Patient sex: M
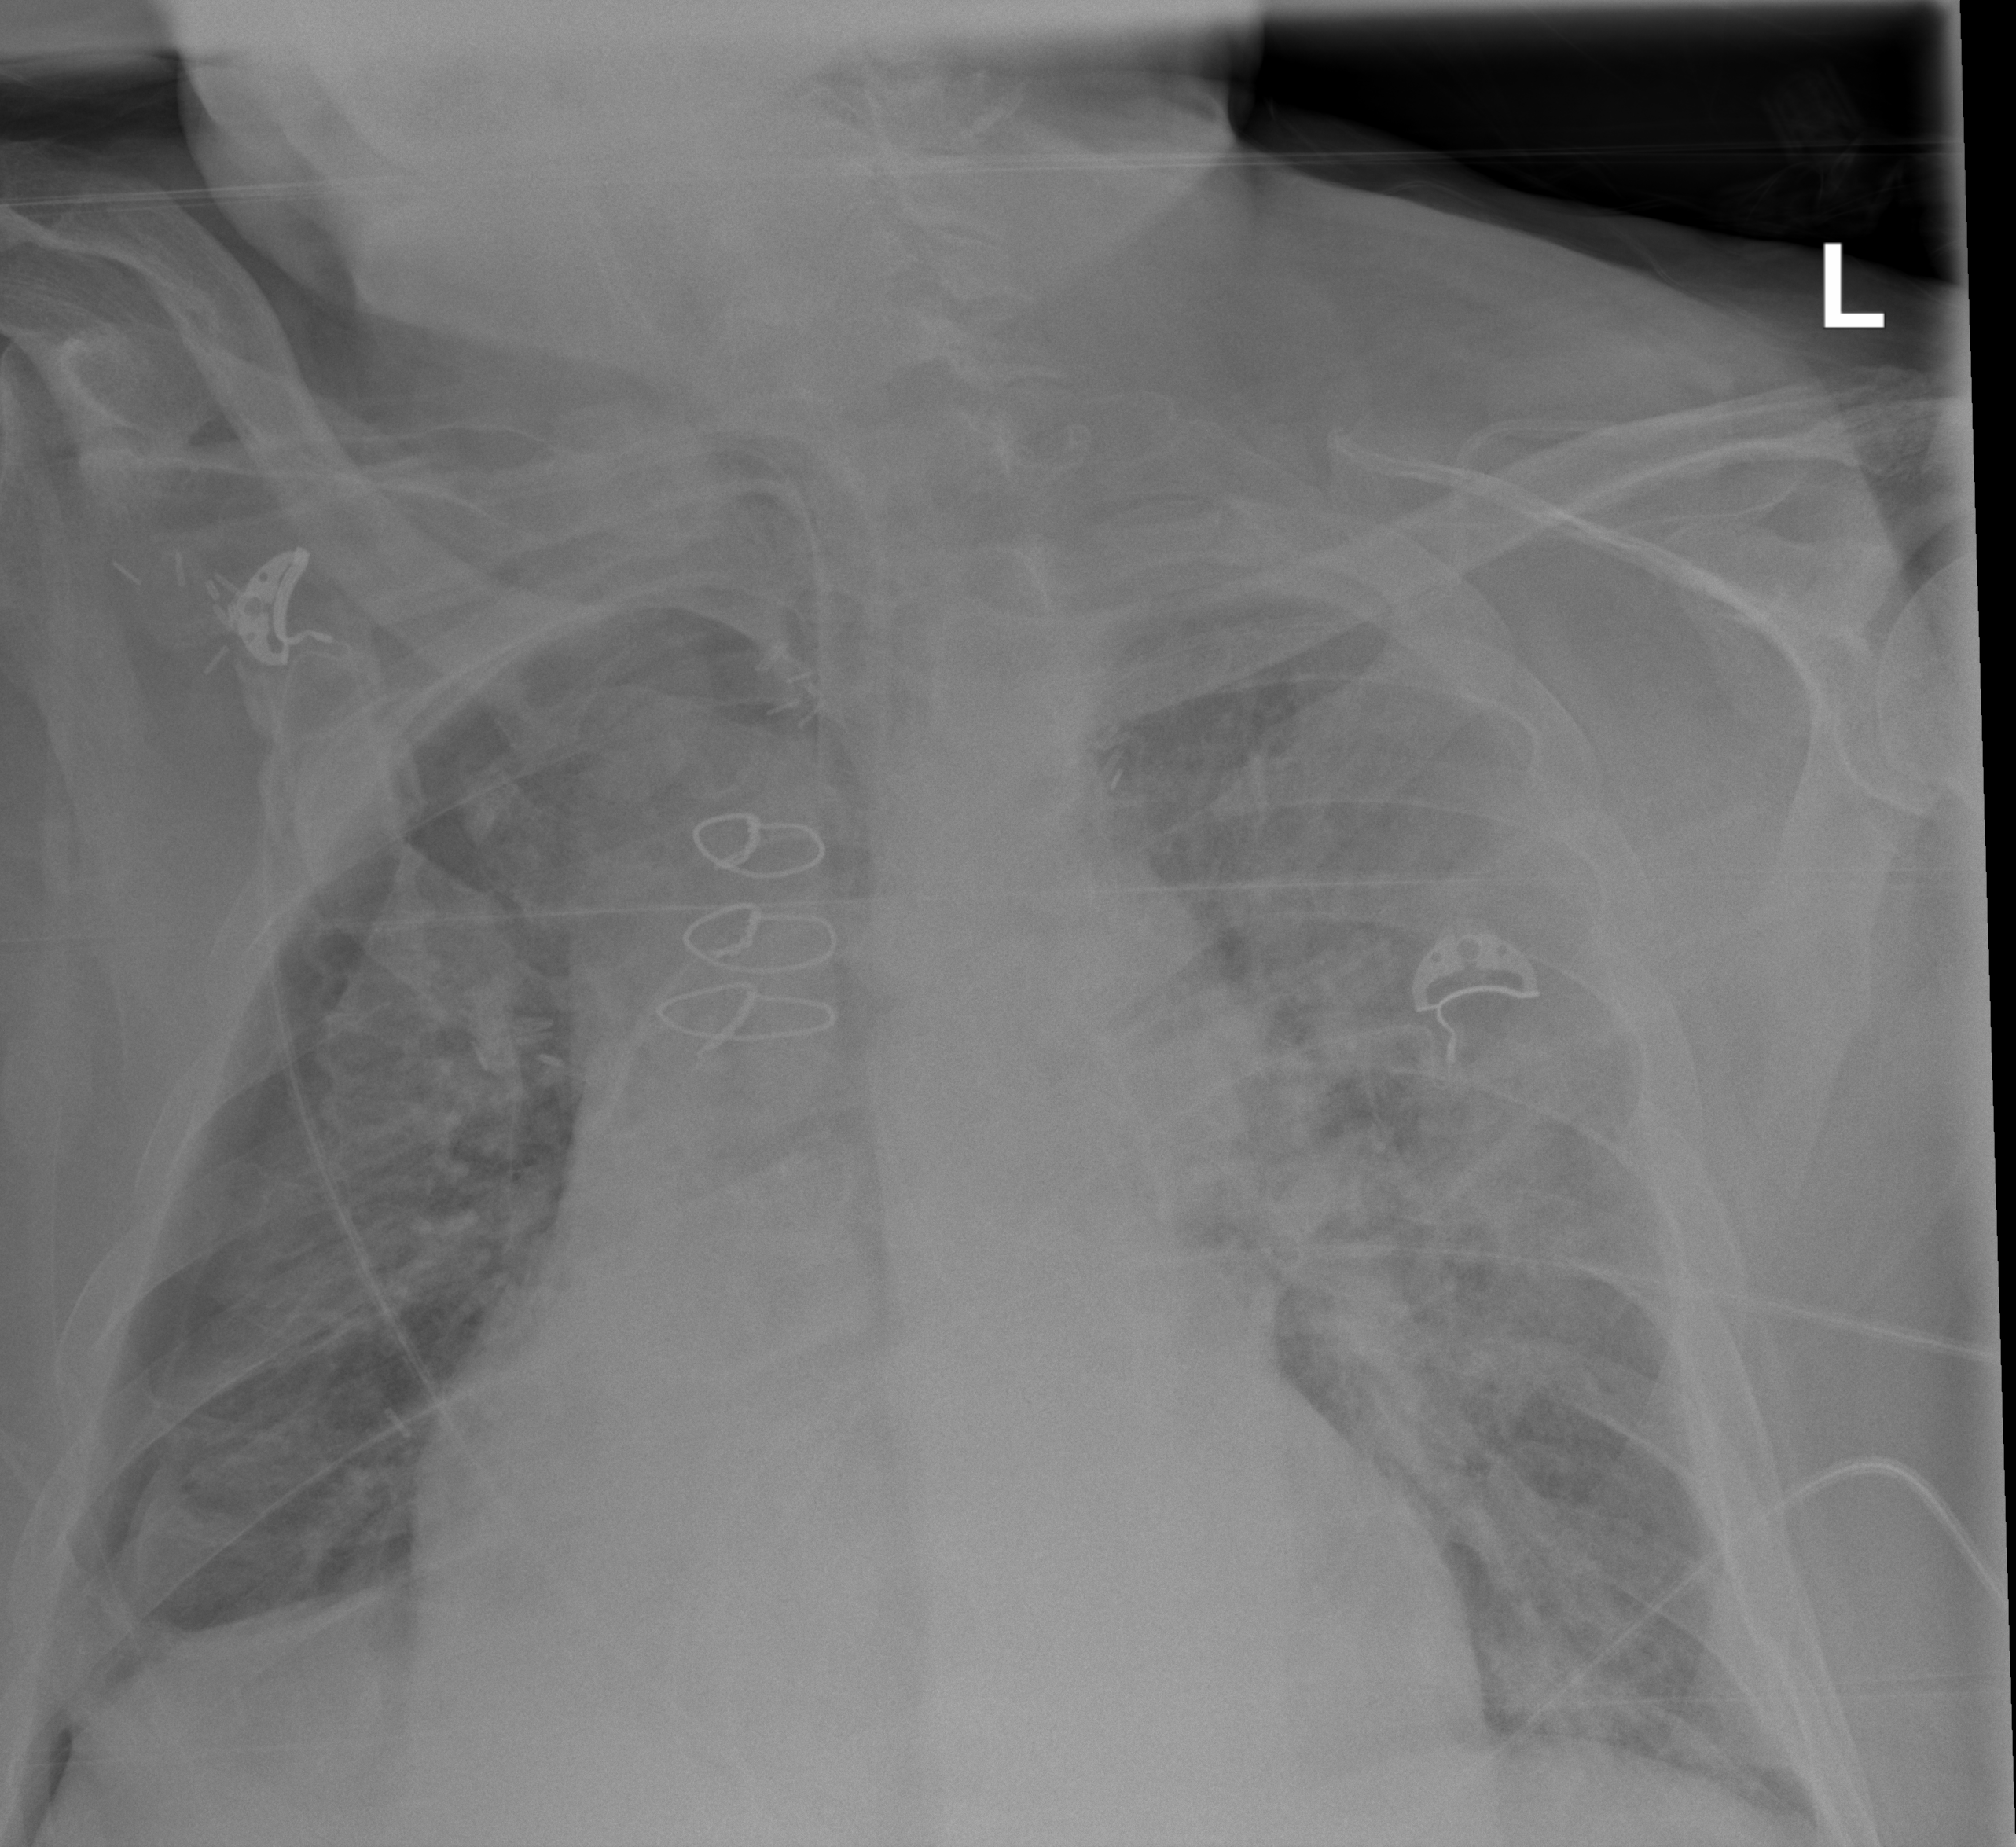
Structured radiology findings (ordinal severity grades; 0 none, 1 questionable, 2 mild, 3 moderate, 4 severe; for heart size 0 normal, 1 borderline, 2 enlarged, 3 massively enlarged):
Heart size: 3
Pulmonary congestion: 3
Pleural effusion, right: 0
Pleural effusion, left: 0
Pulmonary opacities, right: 3
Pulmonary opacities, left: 3
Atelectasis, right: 2
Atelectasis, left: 2